Question: I have the following XML layout:

At the moment I can only click the 'Add' button below the EditText, even though I have implemented and overridden the 'OnListViewClick' method from the extend ListActivity super class.
I believe this is a focus problem when using a button with a ListView.
Hopefully someone can tell me how I can set the XML layout so I can click both the button and ListView.
OnItemListClick method code:
'''
package com.example.flybase2;
import android.app.AlertDialog;
import android.app.Dialog;
import android.app.ListActivity;
import android.app.AlertDialog.Builder;
import android.content.DialogInterface;
import android.content.Intent;
import android.database.Cursor;
import android.os.Bundle;
import android.support.v4.widget.SimpleCursorAdapter;
import android.text.Editable;
import android.view.View;
import android.view.View.OnClickListener;
import android.widget.Button;
import android.widget.EditText;
import android.widget.LinearLayout;
import android.widget.ListView;
import android.widget.TextView;
public class ShoppingList extends ListActivity implements OnClickListener {
Button AddItem;
ListView showItems;
SimpleCursorAdapter cursorAdapter;
@Override
protected void onCreate(Bundle savedInstanceState) {
super.onCreate(savedInstanceState);
setContentView(R.layout.shoppinglistlayout);
AddItem = (Button) findViewById(R.id.btnAddItem);
showItems = (ListView)findViewById(android.R.id.list);
AddItem.setOnClickListener(this);
setList();
}
@Override
public void onClick(View clickedAdd) {
AlertDialog.Builder builder = new AlertDialog.Builder(ShoppingList.this);
builder.setTitle("Enter Item Details:");
LinearLayout layout = new LinearLayout(this);
layout.setOrientation(LinearLayout.VERTICAL);
final EditText titleBox = new EditText(this);
titleBox.setHint("Item Name:");
layout.addView(titleBox);
final EditText quantityBox = new EditText(this);
quantityBox.setHint("Item Quantity");
layout.addView(quantityBox);
final EditText priceBox = new EditText(this);
priceBox.setHint("Item Price.");
layout.addView(priceBox);
builder.setView(layout);
builder.setPositiveButton("Ok", new DialogInterface.OnClickListener() {
public void onClick(DialogInterface dialog, int whichButton) {
try
{
Editable valueItem = titleBox.getText();
Editable valueAmount = quantityBox.getText();
Editable valuePrice = priceBox.getText();
String itemDescription = valueItem.toString();
String s = valueAmount.toString();
int itemAmount = Integer.parseInt(s);
String a = valuePrice.toString();
int itemPrice = Integer.parseInt(a);
DBHandlerShop addItem = new DBHandlerShop(ShoppingList.this, null, null);
addItem.open();
addItem.insertItems(itemDescription, itemAmount, itemPrice);
addItem.close();
}
catch(Exception e)
{
Dialog e1 = new Dialog(ShoppingList.this);
e1.setTitle("Item unsuccesfully added");
TextView txt = new TextView(ShoppingList.this);
txt.setText("Success");
e1.setContentView(txt);
e1.show();
}
finally
{
Dialog e = new Dialog(ShoppingList.this);
e.setTitle("Item succesfully added.");
TextView txt = new TextView(ShoppingList.this);
txt.setText("Success");
e.setContentView(txt);
e.show();
setList();
}
}
});
builder.setNegativeButton("Cancel", new DialogInterface.OnClickListener() {
public void onClick(DialogInterface dialog, int whichButton) {
}
});
builder.show();
}
@Override
protected void onListItemClick(ListView l, View v, int position, long idd) {
super.onListItemClick(l, v, position, idd);
final CharSequence[] items = {"Edit Appointment Details", "Delete Appointment"};
Builder alertDialogBuilder = new AlertDialog.Builder(ShoppingList.this);
alertDialogBuilder.setTitle("Appointment Options:");
alertDialogBuilder.setItems(items, new DialogInterface.OnClickListener() {
public void onClick(DialogInterface dialog, int item) {
if (items[item].equals("Edit Appointment Details")) {
}
else if (items[item].equals("Delete Appointment")) {
}
}
});
alertDialogBuilder.show();
}
private void setList() {
DBHandlerShop DBShop = new DBHandlerShop(this, null, null);
DBHandlerShop searchItems = new DBHandlerShop(this, null, null);
searchItems.open();
Cursor cursor = searchItems.getItems();
startManagingCursor(cursor);
String [] from = new String [] {DBShop.KEY_ITEMSHOP, DBShop.KEY_ITEMNUM, DBShop.KEY_ITEMPRICE};
int [] to = new int [] {R.id.txtSetItem, R.id.txtSetAmount, R.id.txtSetPrice};
cursorAdapter = new SimpleCursorAdapter(this, R.layout.setshoppinglist, cursor, from, to);
showItems.setAdapter(cursorAdapter);
}
'''
}
This is my XML code:
'''
<?xml version="1.0" encoding="utf-8"?>
<LinearLayout xmlns:android="http://schemas.android.com/apk/res/android"
android:layout_width="match_parent"
android:layout_height="match_parent"
android:orientation="vertical">
<LinearLayout
android:layout_width="match_parent"
android:layout_height="84dp"
android:orientation="horizontal" >
<ImageView
android:id="@+id/imgLink"
android:layout_width="78dp"
android:layout_height="wrap_content"
android:layout_gravity="center_vertical"
android:src="@drawable/viewcon" />
<TextView
android:id="@+id/textView1"
android:layout_width="match_parent"
android:layout_height="75dp"
android:gravity="center"
android:text="Shopping List"
android:textAppearance="?android:attr/textAppearanceLarge"
android:textSize="35sp" />
</LinearLayout>
<TextView
android:id="@+id/txtItemDes"
android:layout_width="wrap_content"
android:layout_height="wrap_content"
android:text="Item To Add To The List:"
android:textAppearance="?android:attr/textAppearanceMedium" />
<EditText
android:id="@+id/inputAppointName"
android:layout_width="match_parent"
android:layout_height="wrap_content"
android:ems="10"
android:hint="Enter A Name" >
<requestFocus />
</EditText>
<Button
android:id="@+id/btnAddItem"
android:layout_width="match_parent"
android:layout_height="wrap_content"
android:text="Add" />
<ListView
android:id="@android:id/list"
android:layout_width="match_parent"
android:layout_height="wrap_content" >
</ListView>
'''
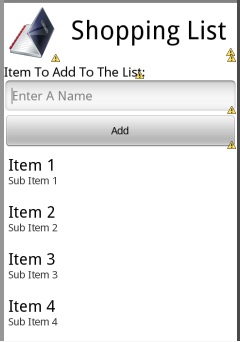
Answer: In chat you posted the XML for the rows in your ListView. One of your LinearLayouts in the rows layout is clickable ('android:clickable="true"'), this will consume the touch event preventing it from reaching 'onListItemClick()'. Simply remove this line.
---
I suggest a slightly different approach. It is clear that you want a custom row layout that is Checkable (by clicking anywhere on the row). I posted a detailed answer to: <URL>